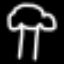
Label: mushroom